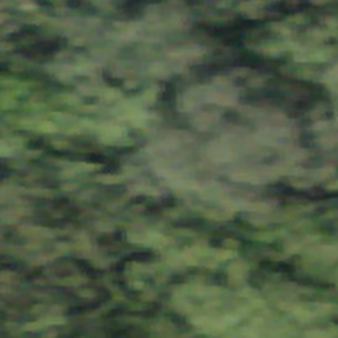
Label: other